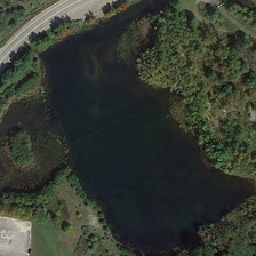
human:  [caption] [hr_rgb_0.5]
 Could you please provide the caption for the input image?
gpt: The pond looks like a jellyfish, with a curved road next to it.

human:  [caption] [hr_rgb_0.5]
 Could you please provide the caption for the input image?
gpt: A jellyfish pond is next to an arcuate road.

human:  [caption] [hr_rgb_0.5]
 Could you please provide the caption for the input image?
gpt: This pond is next to bald farmland.

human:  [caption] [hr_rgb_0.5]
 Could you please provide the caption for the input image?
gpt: The pond is next to a bare field.

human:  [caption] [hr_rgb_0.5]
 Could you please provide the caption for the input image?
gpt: This pond is located next to a bare farmland.